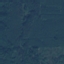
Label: Forest